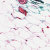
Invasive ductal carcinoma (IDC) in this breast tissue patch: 0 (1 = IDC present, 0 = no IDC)